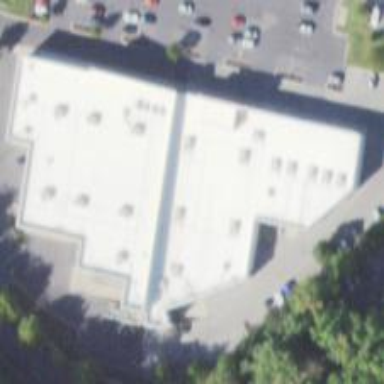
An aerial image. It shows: Commercial building.